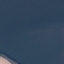
Label: SeaLake